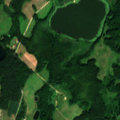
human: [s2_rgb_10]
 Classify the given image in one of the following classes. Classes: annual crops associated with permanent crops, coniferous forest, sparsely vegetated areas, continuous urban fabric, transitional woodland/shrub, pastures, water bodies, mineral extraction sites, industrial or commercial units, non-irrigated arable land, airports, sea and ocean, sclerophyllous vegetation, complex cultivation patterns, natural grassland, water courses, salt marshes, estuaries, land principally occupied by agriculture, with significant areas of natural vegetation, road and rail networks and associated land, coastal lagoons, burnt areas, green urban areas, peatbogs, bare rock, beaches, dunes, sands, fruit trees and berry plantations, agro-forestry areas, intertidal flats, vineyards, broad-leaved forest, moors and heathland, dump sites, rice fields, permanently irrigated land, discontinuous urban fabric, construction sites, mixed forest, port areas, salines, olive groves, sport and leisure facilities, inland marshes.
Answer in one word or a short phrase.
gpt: non-irrigated arable land, pastures, complex cultivation patterns, broad-leaved forest, transitional woodland/shrub, inland marshes, water bodies